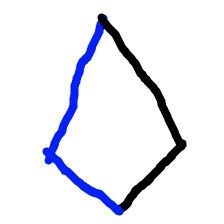
Shape: kite